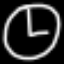
Label: clock